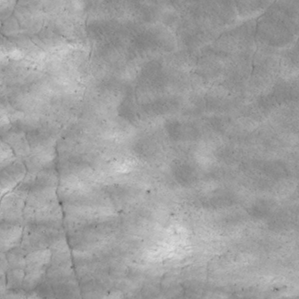
Label: non_frost